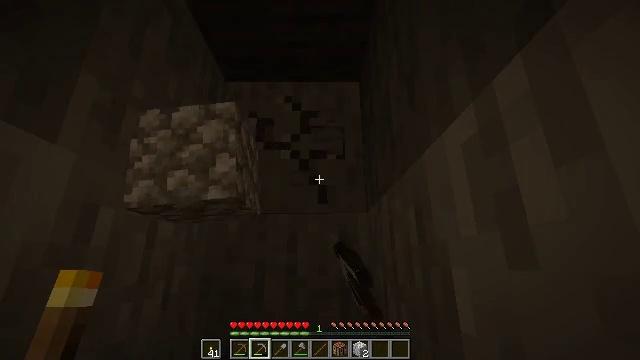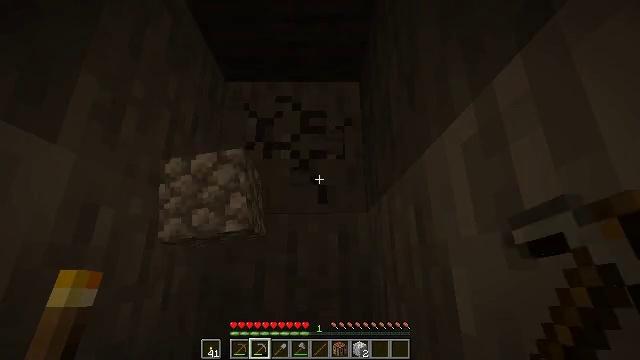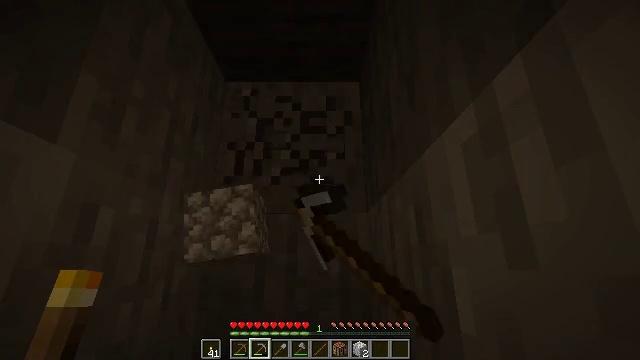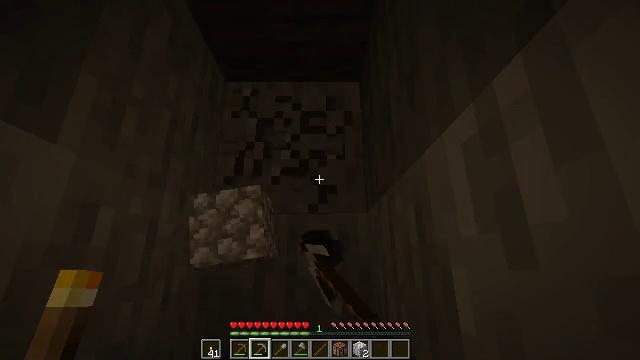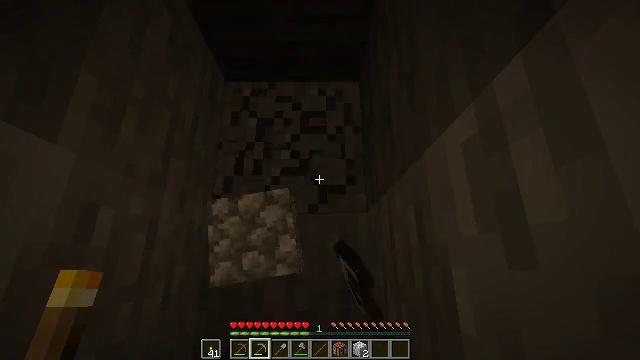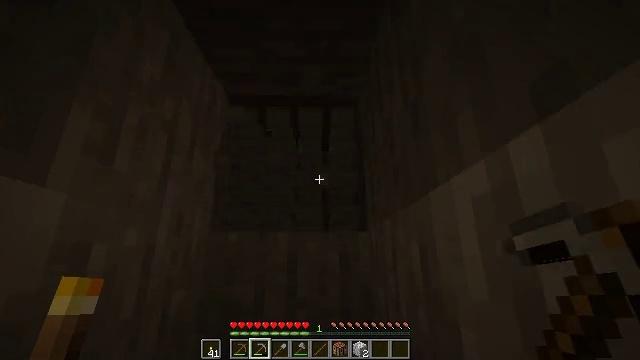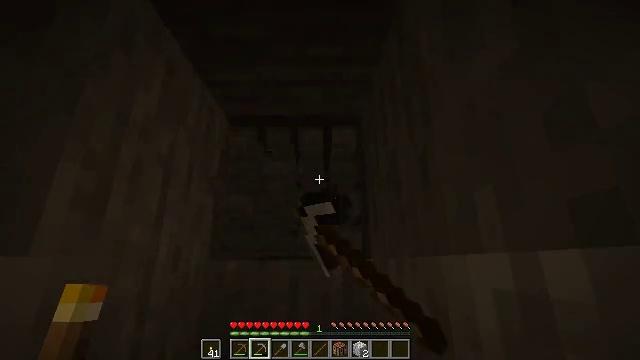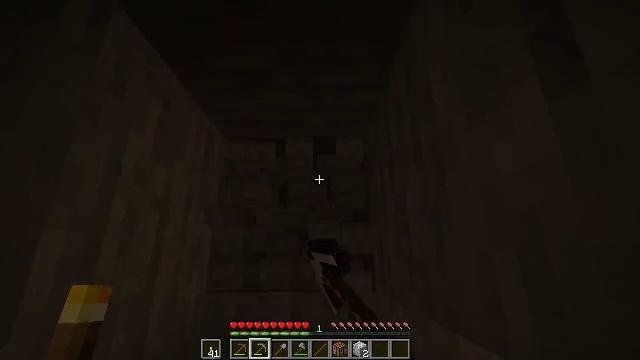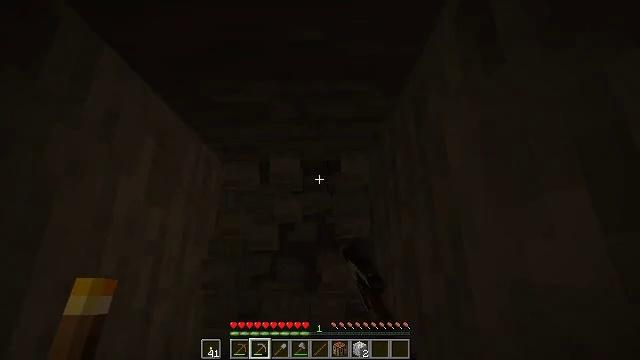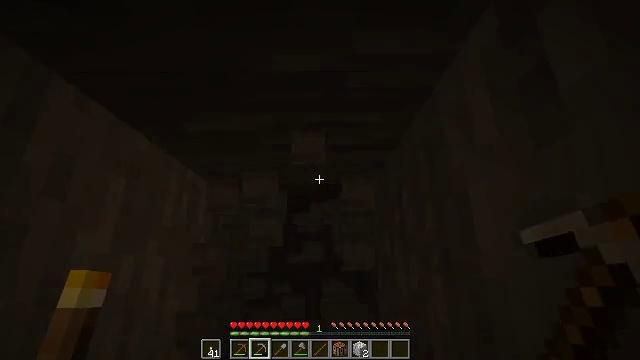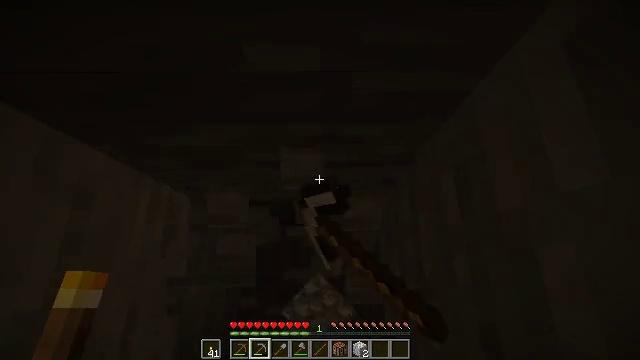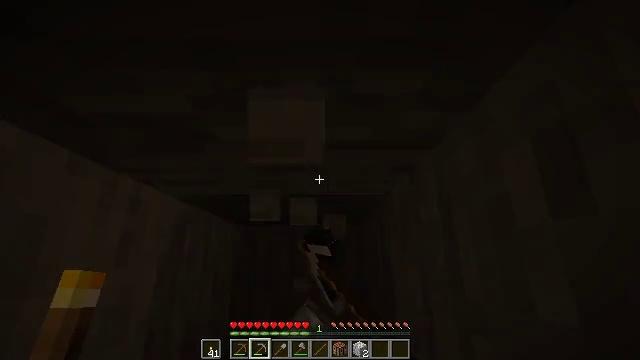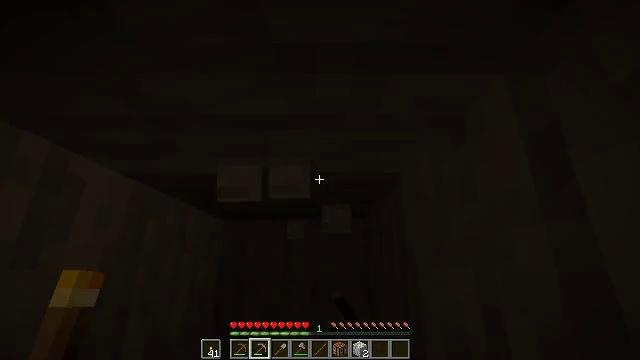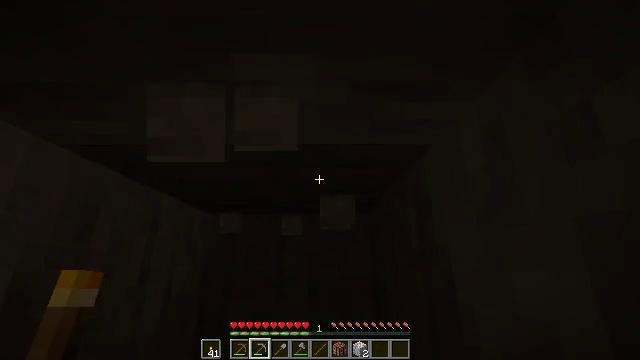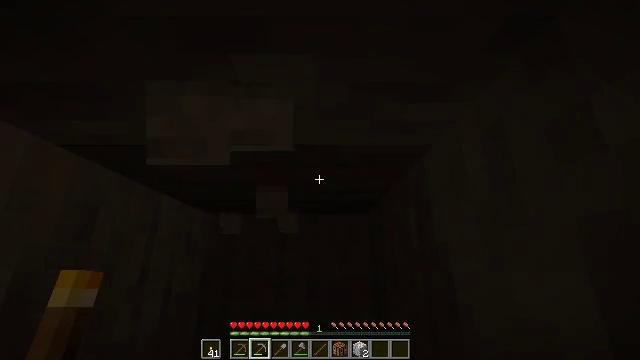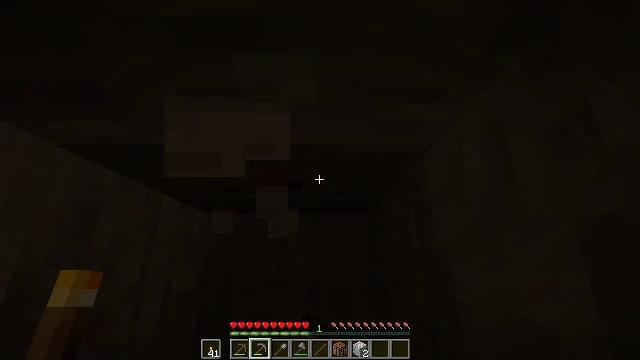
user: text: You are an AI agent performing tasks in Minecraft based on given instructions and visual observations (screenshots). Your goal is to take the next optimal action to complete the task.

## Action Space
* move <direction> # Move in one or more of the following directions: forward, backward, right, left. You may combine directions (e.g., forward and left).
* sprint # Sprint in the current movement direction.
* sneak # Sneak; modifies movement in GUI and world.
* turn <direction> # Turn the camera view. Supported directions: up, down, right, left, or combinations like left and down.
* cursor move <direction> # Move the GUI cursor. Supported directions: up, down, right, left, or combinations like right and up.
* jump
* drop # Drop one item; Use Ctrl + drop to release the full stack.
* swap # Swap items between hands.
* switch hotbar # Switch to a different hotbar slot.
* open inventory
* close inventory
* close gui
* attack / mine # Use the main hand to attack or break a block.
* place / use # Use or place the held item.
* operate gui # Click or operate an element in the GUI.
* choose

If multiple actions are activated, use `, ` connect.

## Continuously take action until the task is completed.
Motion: motion action
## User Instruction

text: Mine stone underground.
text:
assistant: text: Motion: attack / mine
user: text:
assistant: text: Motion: attack / mine
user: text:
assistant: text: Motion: attack / mine
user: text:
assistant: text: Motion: move forward, attack / mine
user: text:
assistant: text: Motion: move forward, attack / mine
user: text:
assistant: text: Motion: move forward, attack / mine
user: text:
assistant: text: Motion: move forward, attack / mine
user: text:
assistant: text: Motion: move forward, attack / mine
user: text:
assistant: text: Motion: move forward, attack / mine
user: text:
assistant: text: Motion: move forward, attack / mine
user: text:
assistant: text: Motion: attack / mine
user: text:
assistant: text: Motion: attack / mine
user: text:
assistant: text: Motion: attack / mine
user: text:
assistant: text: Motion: attack / mine
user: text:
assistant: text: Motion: attack / mine
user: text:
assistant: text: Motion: attack / mine
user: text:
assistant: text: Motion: attack / mine
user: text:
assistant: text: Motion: attack / mine
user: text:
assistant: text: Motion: attack / mine
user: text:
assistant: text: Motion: attack / mine
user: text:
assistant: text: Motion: attack / mine
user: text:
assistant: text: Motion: attack / mine
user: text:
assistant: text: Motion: attack / mine
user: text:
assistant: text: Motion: attack / mine
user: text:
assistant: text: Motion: attack / mine
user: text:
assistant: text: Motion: attack / mine
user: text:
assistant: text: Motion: attack / mine
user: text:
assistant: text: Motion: attack / mine
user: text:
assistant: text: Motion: attack / mine
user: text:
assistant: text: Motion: attack / mine